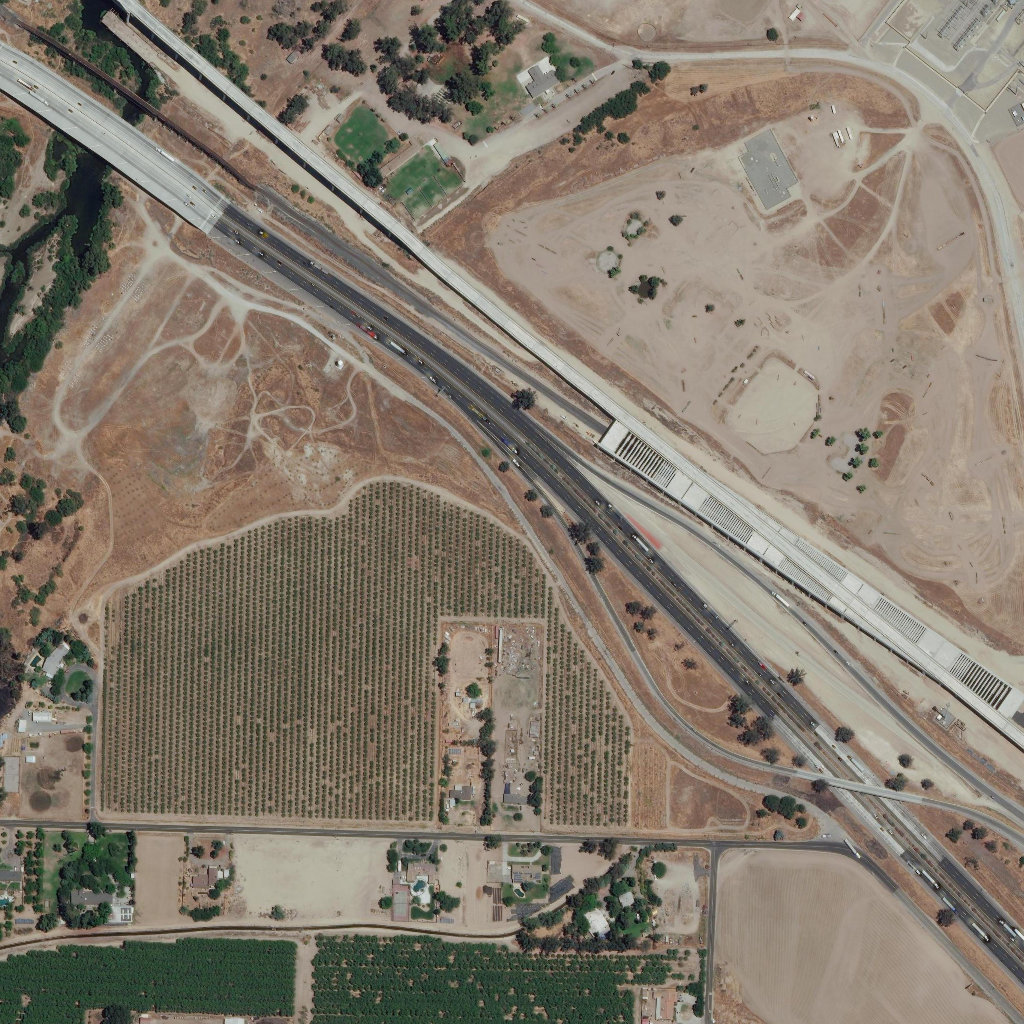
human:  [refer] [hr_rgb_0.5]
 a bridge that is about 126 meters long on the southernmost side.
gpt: <box>[[77, 75, 89, 78, 0]]</box>